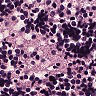
Metastatic tissue present: no